Interaction volume radius: 5 \u00c5
Interaction volume height: 15 \u00c5
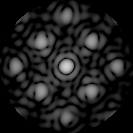
Disorder parameter: 0.2117